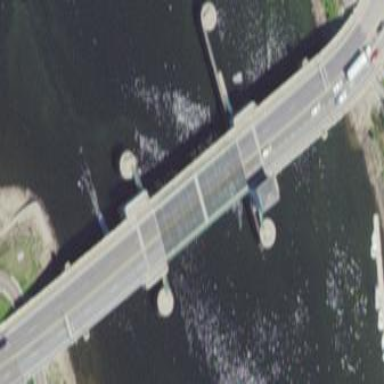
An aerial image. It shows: Man-made bridge.